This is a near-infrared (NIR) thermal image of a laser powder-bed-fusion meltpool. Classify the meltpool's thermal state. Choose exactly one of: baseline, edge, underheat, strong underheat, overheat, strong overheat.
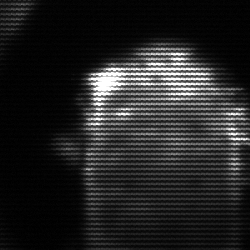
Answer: baseline